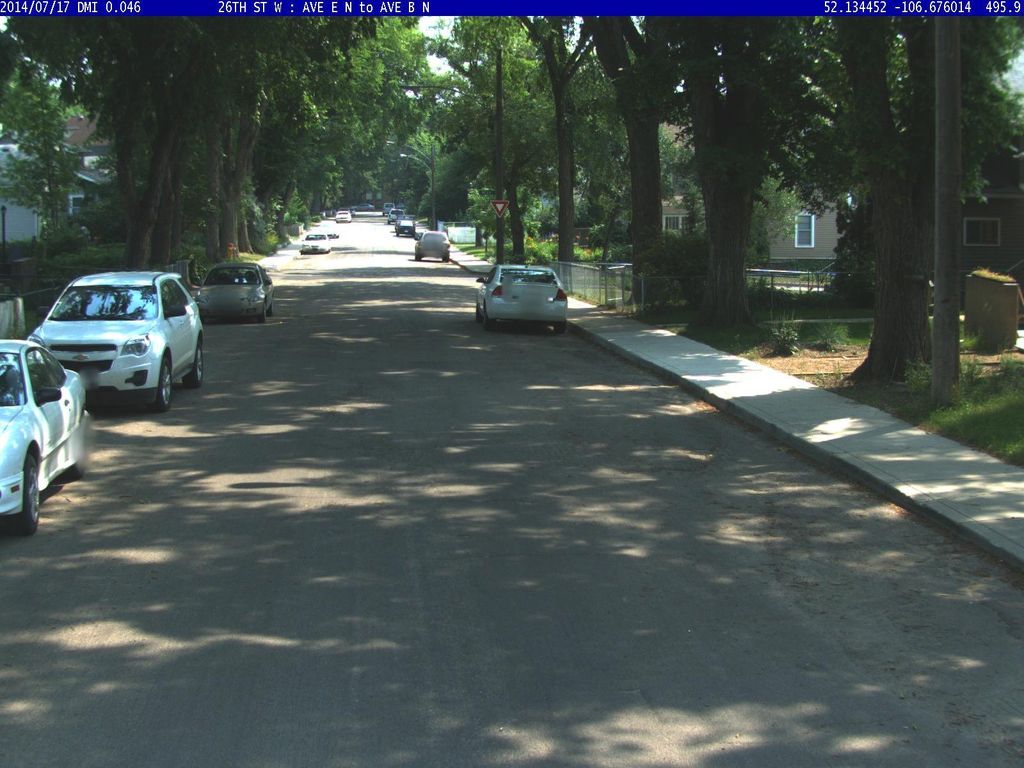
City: saskatoon